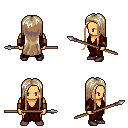
a pixel art fantasy rpg character, male body template, human, tanned skin, red robe, white pants, white blonde extra-long hairstyle, leather bracers, maroon shoes, spear, four views (front, back, left, right), 2x2 character sprite sheet, small pixel art, hard edges, no anti-aliasing